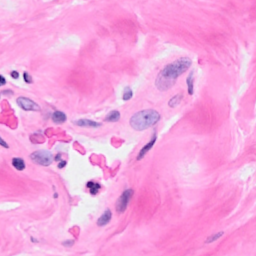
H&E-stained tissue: Breast